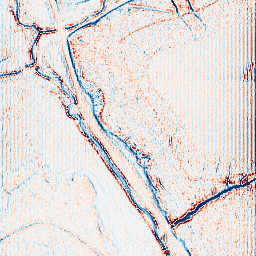
Category: edge_preserving
Decomposition family: anisotropic_diffusion
Decomposition parameters: iterations: 5
kappa: 100
gamma: 0.2
Upsampling method: fft_zeropad
Upsampling parameters: scale: 2
Upsampling scale: 2